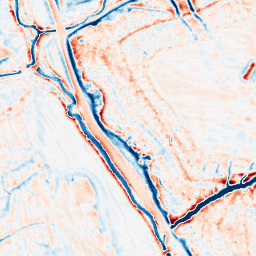
Category: edge_preserving
Decomposition family: bilateral
Decomposition parameters: d: 15
sigma_color: 75
sigma_space: 100
Upsampling method: quintic
Upsampling parameters: scale: 8
Upsampling scale: 8